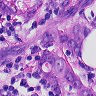
Metastatic tissue present: yes